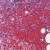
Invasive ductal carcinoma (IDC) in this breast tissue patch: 0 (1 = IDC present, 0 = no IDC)